Field crop: tomato
Growth stage: 2
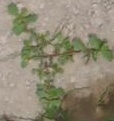
Species: portulaca